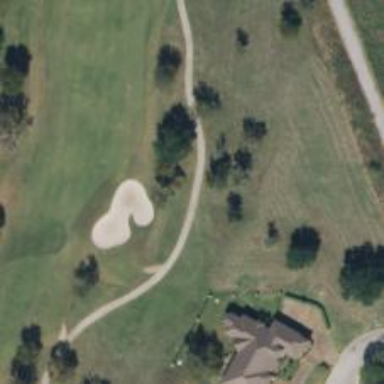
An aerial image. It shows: Track road that serves as golf cart trail.